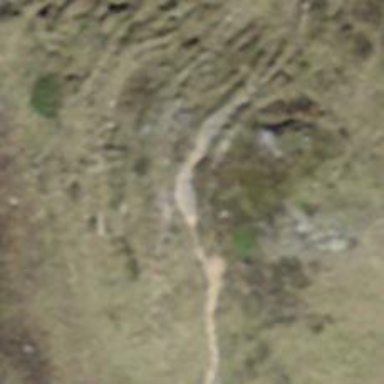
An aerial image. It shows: Path with excellent visibility for trail.